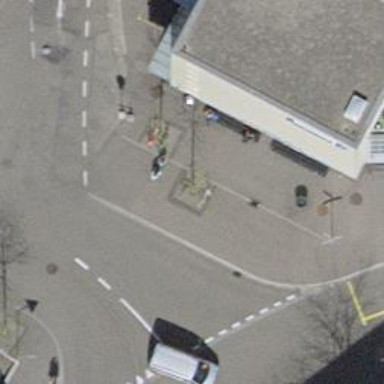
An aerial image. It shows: Kerb serving as barrier.